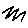
Label: zigzag